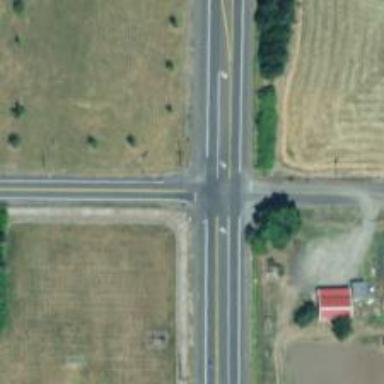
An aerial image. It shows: Road with stop sign.